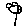
Label: flower